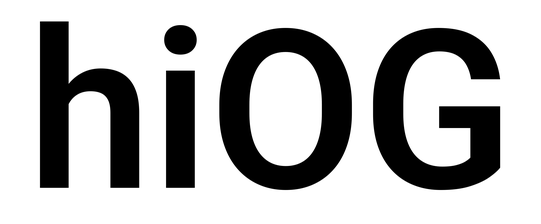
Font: Roboto_SemiBold